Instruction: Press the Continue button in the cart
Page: cart
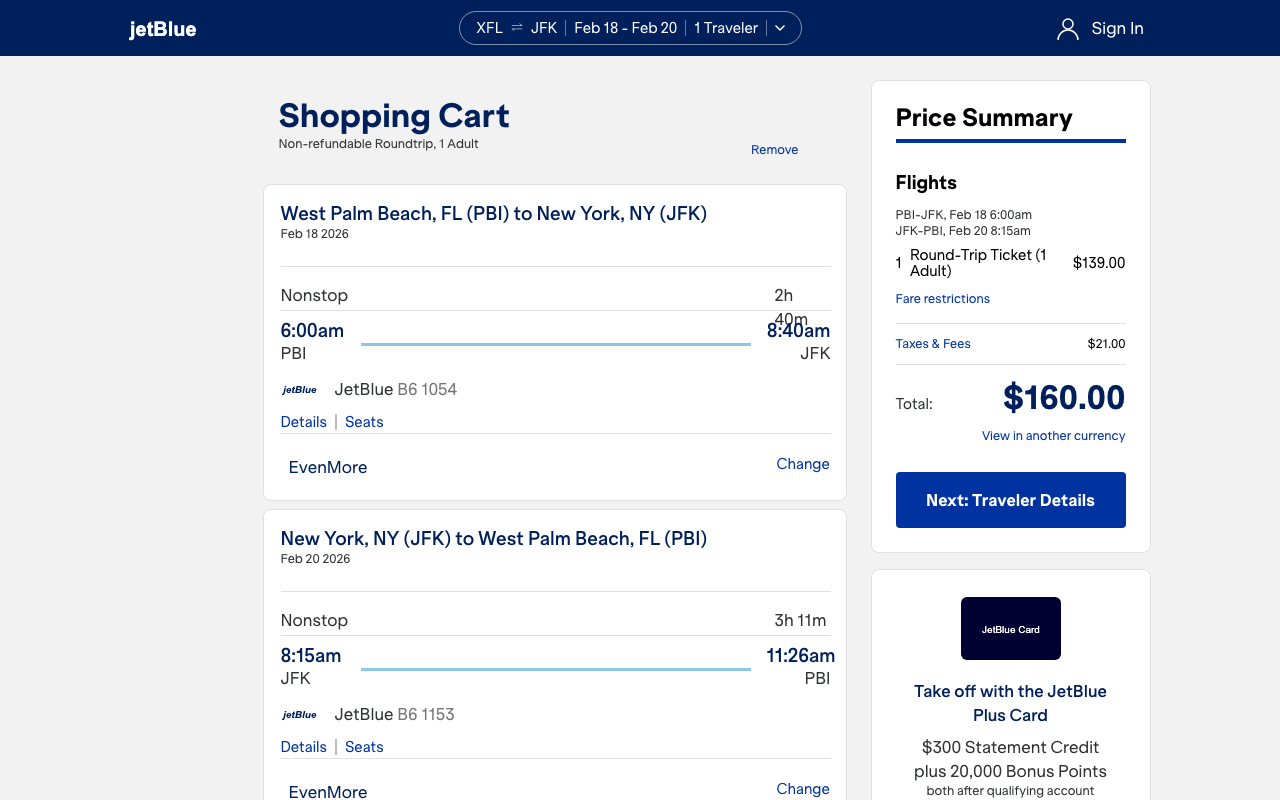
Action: click